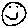
Label: smiley face